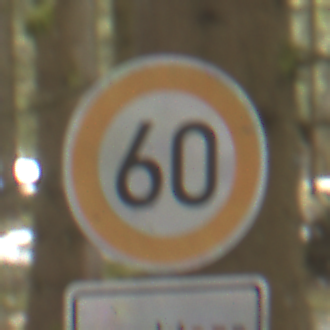
Verkehrszeichen: Geschwindigkeit60
Zusatzzeichen unten: ZeitangabenMitBeschraenkungAufWochentage1
Umgebung: Outdoor, Nature
Tageszeit: MorningAfternoon
Wetter: Overcast
Licht: Natural
Jahreszeit: Winter
Kontrast: LowContrast